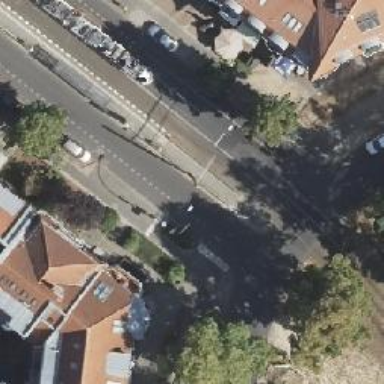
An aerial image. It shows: Unmarked road crossing.